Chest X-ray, PA view. Patient: 71 years old, sex M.
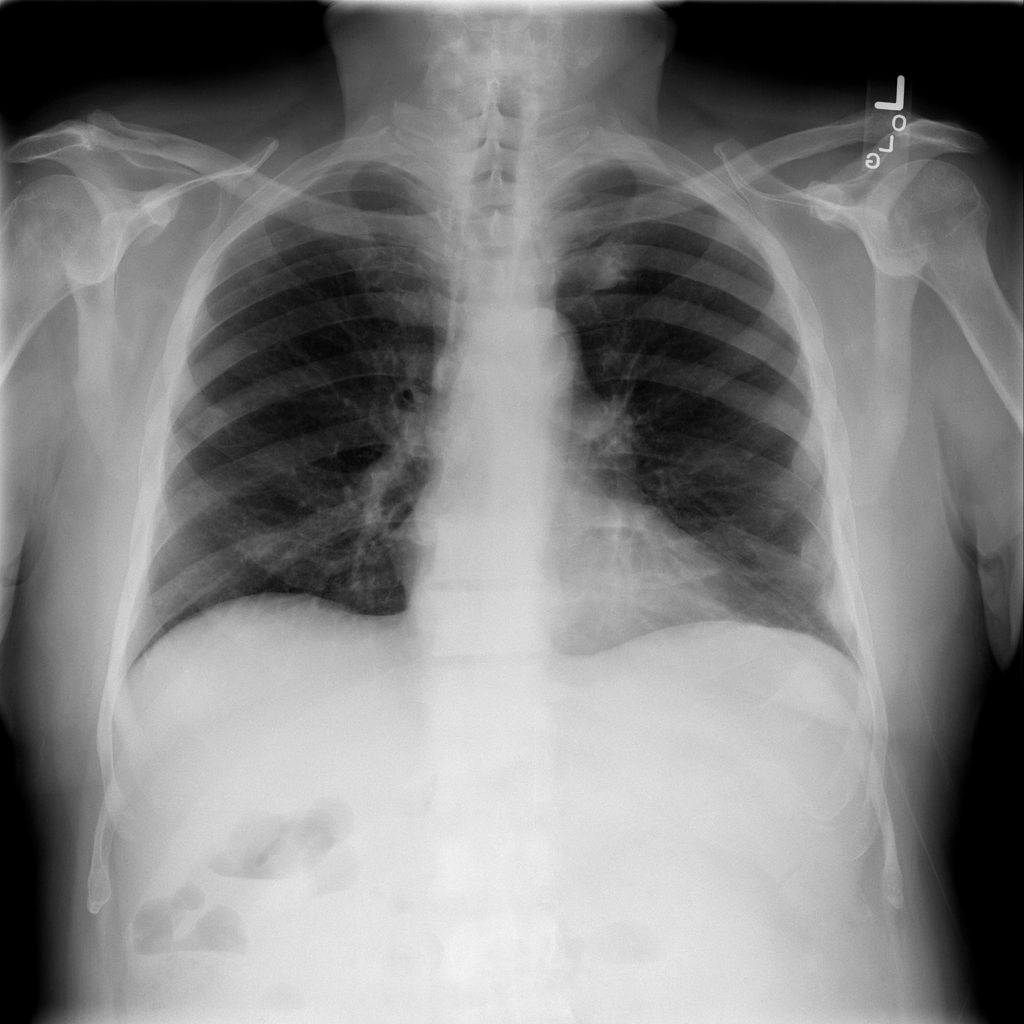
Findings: No Finding